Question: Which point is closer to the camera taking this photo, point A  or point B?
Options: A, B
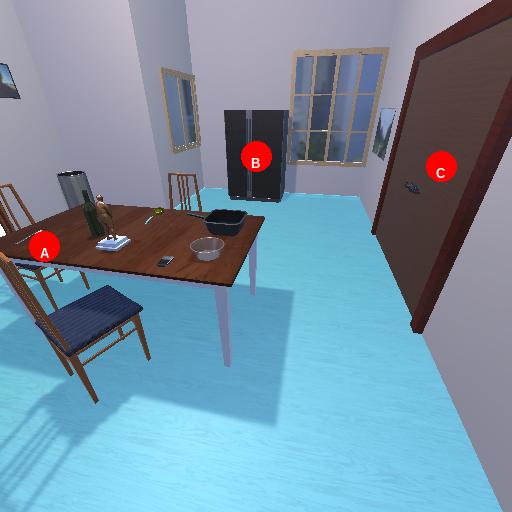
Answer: A